Field crop: maize
Growth stage: 2
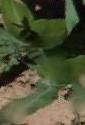
Species: maize